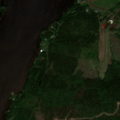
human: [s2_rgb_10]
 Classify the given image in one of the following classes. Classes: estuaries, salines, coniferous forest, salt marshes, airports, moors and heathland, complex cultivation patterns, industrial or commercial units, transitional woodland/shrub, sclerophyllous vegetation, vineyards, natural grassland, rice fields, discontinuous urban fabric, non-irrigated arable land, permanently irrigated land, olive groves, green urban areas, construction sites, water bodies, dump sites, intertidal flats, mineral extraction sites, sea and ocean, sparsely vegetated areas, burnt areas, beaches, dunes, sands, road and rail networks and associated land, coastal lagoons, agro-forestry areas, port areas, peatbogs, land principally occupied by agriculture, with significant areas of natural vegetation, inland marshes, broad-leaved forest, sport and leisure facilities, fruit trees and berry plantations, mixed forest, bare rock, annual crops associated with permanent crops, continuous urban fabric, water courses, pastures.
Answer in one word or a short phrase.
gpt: discontinuous urban fabric, land principally occupied by agriculture, with significant areas of natural vegetation, mixed forest, water bodies